Chest X-ray. View position: PA
Patient age: 24
Patient sex: M
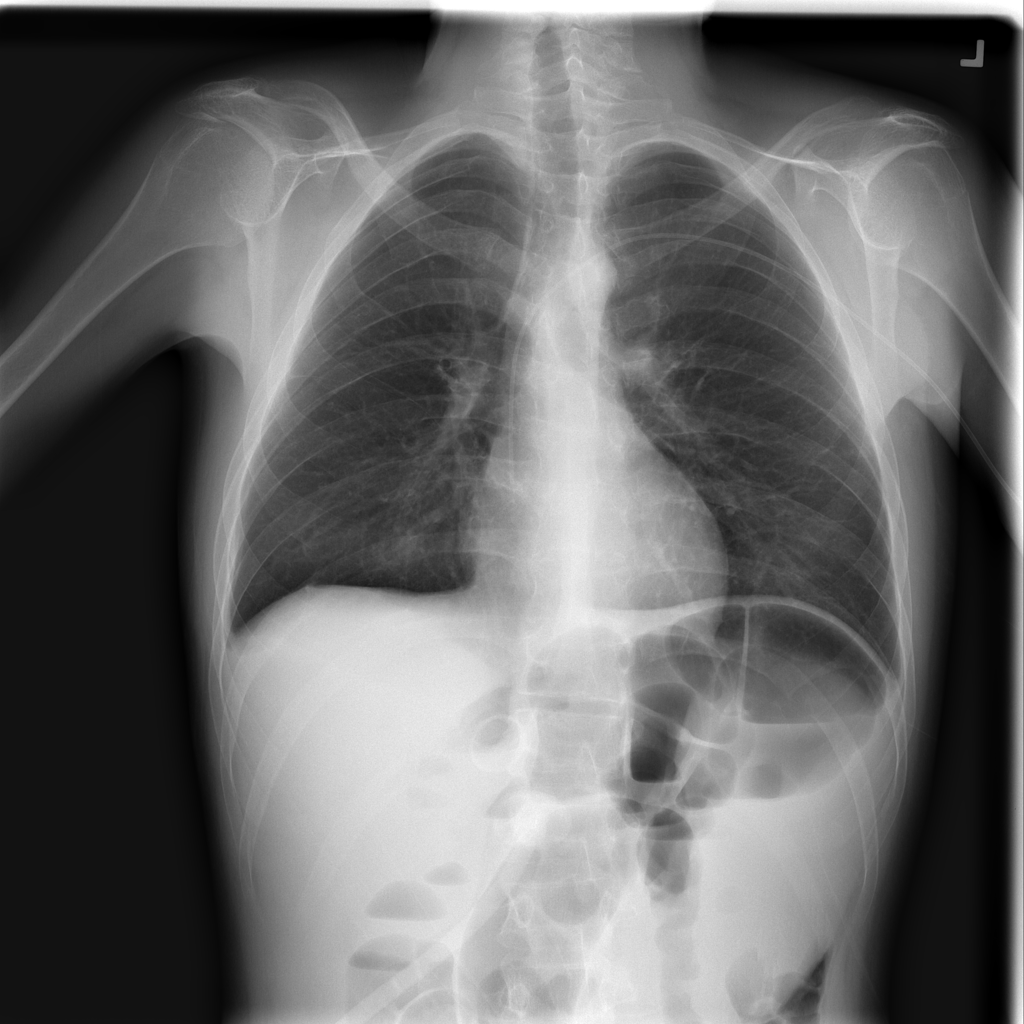
Finding: Pneumothorax